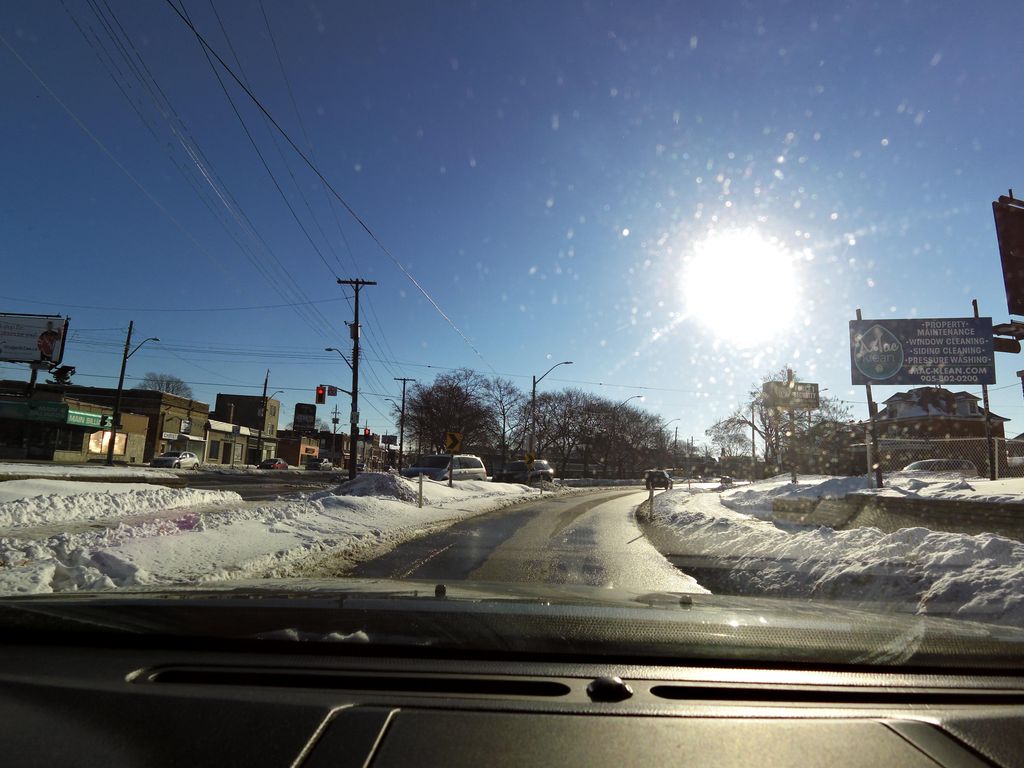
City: hamilton